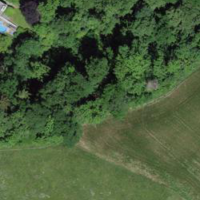
EUNIS habitat code: 41
Species observed at this site:
Fagus sylvatica